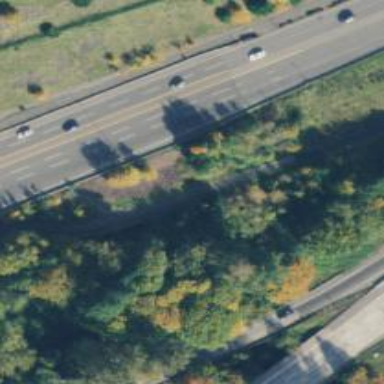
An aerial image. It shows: Asphalt cycleway running alongside abandoned railway.